Question: I have two algorithms A and B, that work on Logical Graphs, and I would like to compare their efficiency in term of time.
When I calculated the time complexity for both algorithms I found:
'''
Time Complexity of A: O(2*n*n)
Time Complexity of B: O((n*n)/2)
'''
According to Wikipedia, <URL>
we ignore the coefficients when we calculate the time complexity, which yields:
'''
Time Complexity of A: O(n^2)
Time Complexity of B: O(n^2)
'''
The second step I did is to experimentally calculate the time that each algorithm takes for different sizes of graphs. Below, x axis represents the number of nodes in the graph, y axis is the time in seconds.

As you can see, there is a large difference between the two algorithms for large graphs. My Question is: Is this reasonable? Is it possible to have two algorithms with the same time complexity but with this large difference in time when it comes to practice? Thank you.
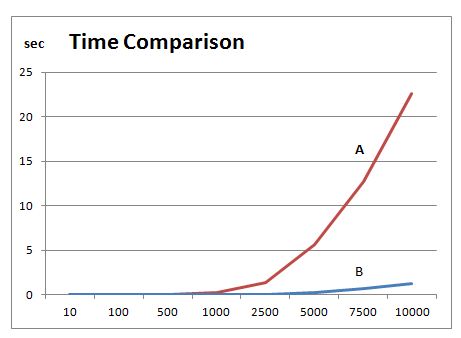
Answer: Yes, it's absolutely reasonable. Computational complexity doesn't show how fast an algorithm exactly is - it rather shows how it reacts to changes in the size of the input.
It's not a coincidence asymptotic complexity is called and not "identical".